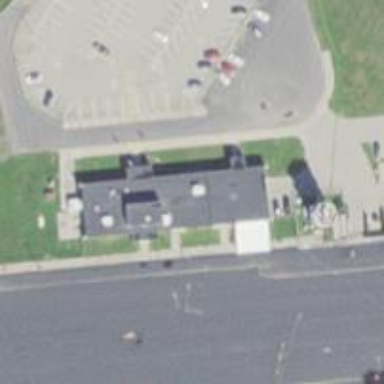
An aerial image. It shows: Car rental facility.